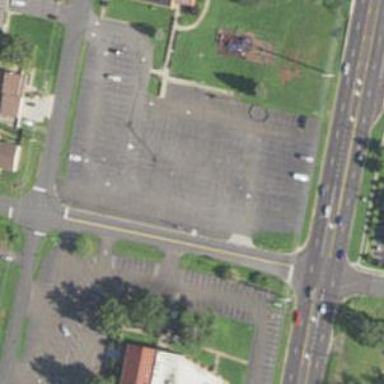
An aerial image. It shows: Parking area.